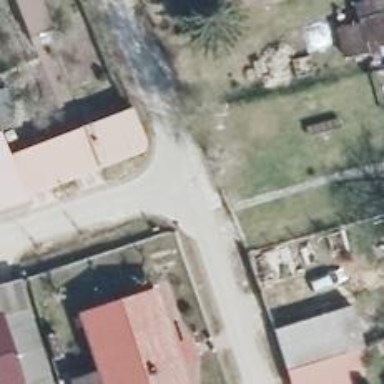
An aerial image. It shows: Residential road.